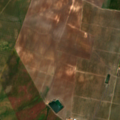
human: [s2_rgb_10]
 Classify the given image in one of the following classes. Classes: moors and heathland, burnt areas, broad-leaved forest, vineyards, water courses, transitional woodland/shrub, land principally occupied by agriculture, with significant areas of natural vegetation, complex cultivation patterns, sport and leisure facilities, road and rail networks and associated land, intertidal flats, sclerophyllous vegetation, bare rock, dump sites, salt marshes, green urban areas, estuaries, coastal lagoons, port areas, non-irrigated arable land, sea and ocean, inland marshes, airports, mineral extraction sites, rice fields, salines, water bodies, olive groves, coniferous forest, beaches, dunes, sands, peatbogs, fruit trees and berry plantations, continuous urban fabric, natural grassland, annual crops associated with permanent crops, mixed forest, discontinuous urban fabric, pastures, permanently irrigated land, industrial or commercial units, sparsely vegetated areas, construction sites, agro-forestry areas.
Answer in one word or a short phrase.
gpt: continuous urban fabric